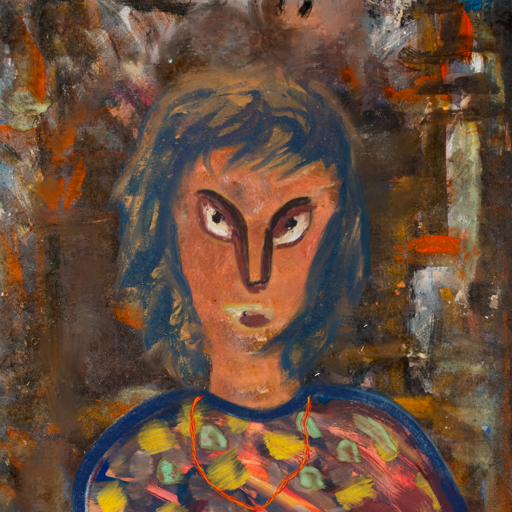
Background: GypsyQueen, Head And Neck Front: Boggyland, Face Front: After_Raid, Bust: Mother_And_Son_Mother, Hair Front: InTheSun, Head Accessory: Blank, Second Necklace: Gypsy_Mother_2, Necklace: Blank, Baby: Blank